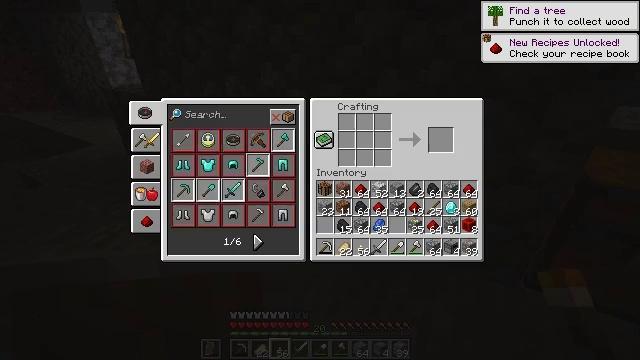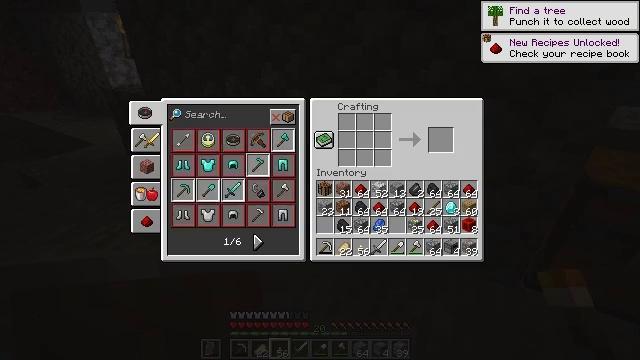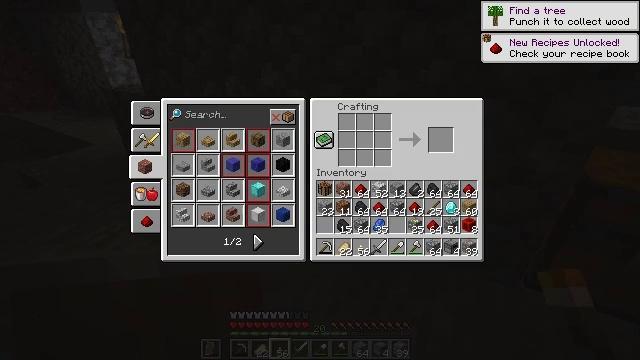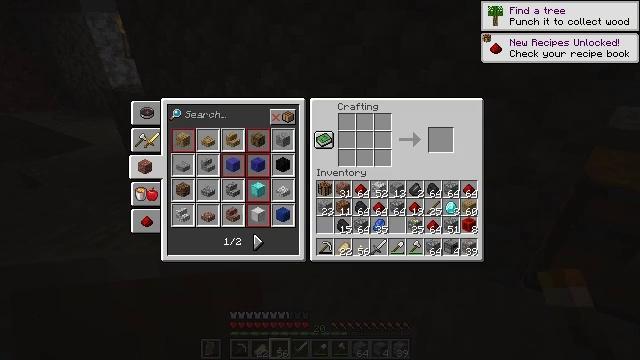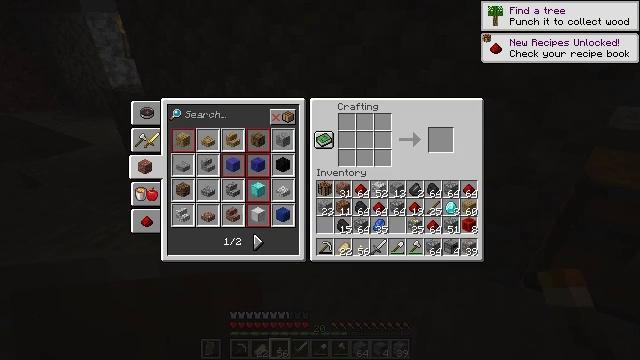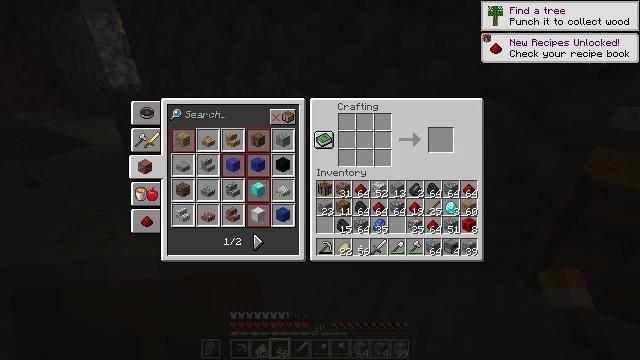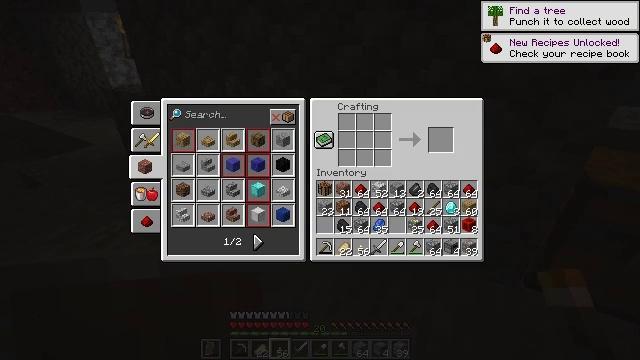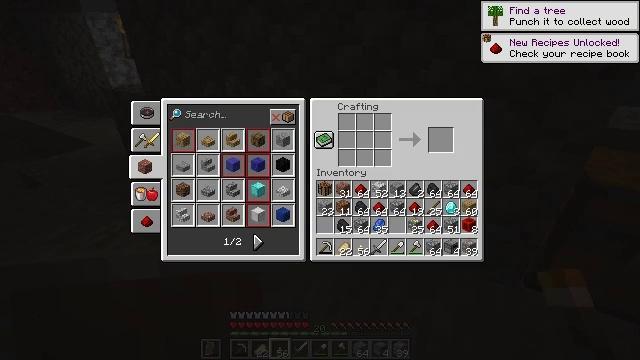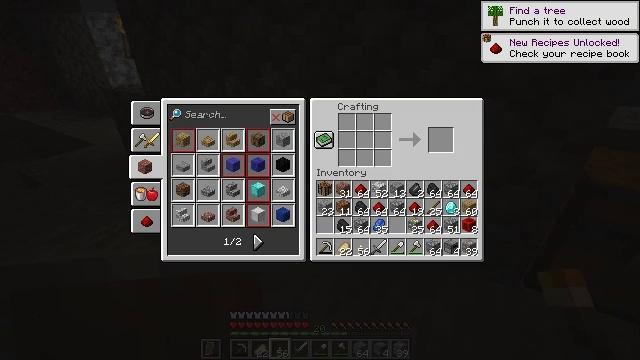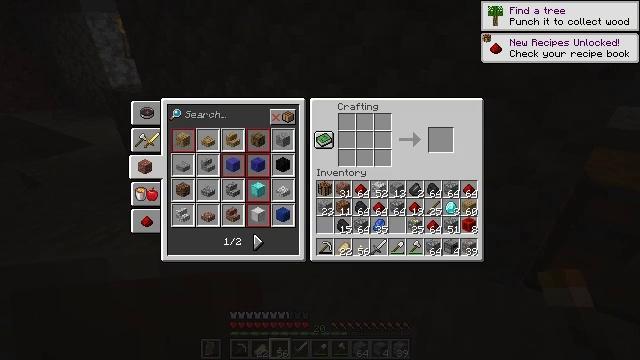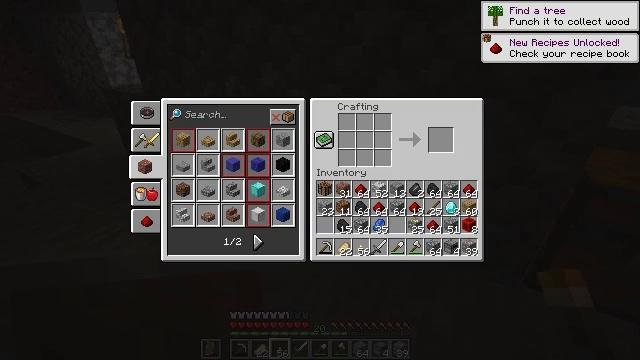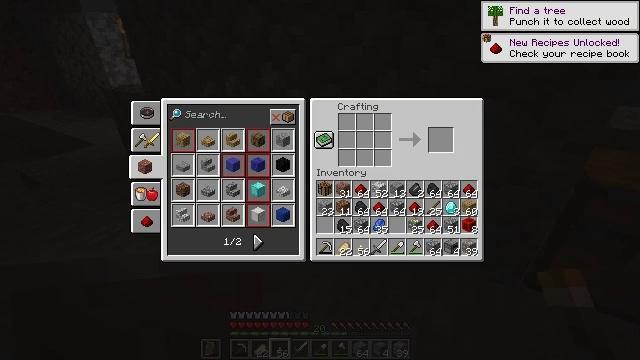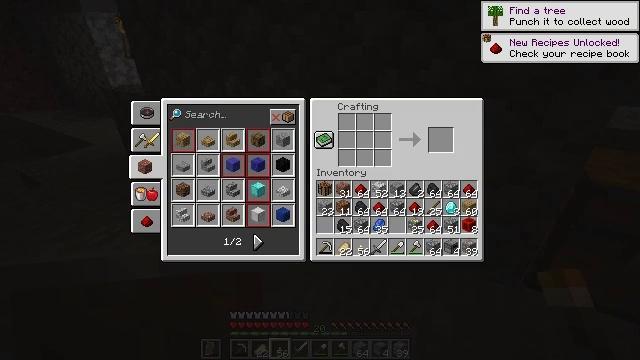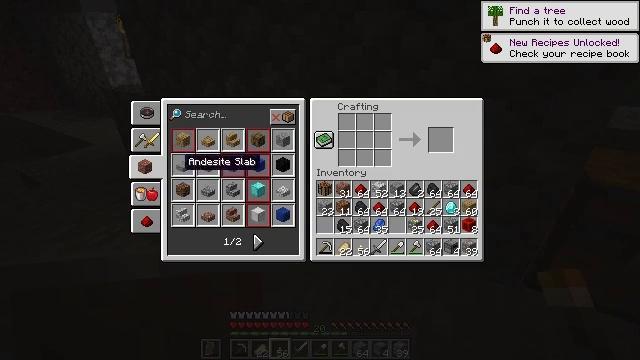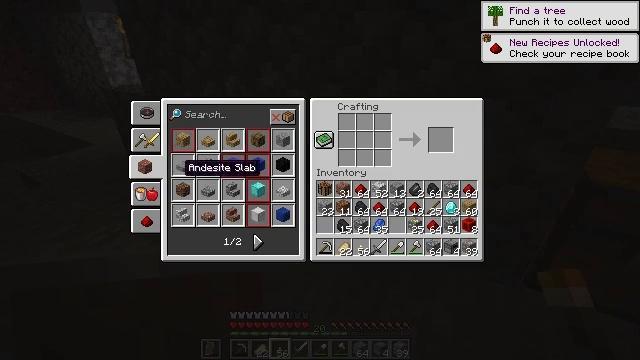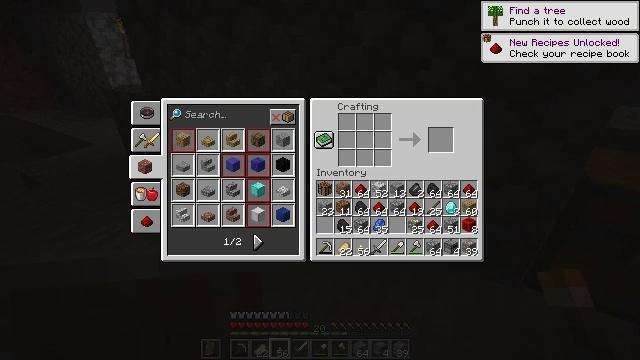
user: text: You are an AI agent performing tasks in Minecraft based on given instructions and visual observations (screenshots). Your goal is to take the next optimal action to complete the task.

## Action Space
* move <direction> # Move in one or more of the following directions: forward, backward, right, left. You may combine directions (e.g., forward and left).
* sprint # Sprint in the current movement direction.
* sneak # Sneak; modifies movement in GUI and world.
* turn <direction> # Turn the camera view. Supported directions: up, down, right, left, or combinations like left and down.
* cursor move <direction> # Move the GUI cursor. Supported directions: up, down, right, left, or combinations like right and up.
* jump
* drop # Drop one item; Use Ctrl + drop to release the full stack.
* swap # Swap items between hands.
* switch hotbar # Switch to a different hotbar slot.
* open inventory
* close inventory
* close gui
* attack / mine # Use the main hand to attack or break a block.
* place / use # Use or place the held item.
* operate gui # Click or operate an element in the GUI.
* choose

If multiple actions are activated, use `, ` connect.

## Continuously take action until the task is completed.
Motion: motion action
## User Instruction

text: Use nine redstone dust to craft a redstone block.
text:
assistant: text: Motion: open gui
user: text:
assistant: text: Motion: cursor move left and up, operate gui
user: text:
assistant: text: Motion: no_op
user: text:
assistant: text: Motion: no_op
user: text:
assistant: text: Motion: no_op
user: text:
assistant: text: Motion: no_op
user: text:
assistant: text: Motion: no_op
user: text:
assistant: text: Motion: no_op
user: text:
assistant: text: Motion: no_op
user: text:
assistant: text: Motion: cursor move right
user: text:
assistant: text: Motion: no_op
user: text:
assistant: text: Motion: cursor move right
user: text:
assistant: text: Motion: cursor move right
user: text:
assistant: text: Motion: no_op
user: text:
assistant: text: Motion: cursor move left and down
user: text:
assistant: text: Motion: no_op
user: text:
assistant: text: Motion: no_op
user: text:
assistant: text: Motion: no_op
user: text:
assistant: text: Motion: operate gui
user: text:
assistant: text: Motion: operate gui
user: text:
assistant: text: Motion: operate gui
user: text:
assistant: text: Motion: operate gui
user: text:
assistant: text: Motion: no_op
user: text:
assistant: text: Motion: no_op
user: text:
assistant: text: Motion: cursor move down
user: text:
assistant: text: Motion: cursor move down
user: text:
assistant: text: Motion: operate gui
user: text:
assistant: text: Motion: operate gui
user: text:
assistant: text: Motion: operate gui
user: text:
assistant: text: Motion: no_op